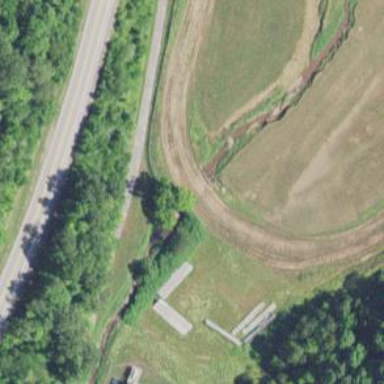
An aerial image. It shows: Bridge over raceway road.